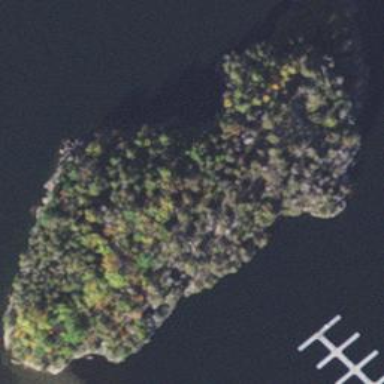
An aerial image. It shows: Islet covered with woodland.